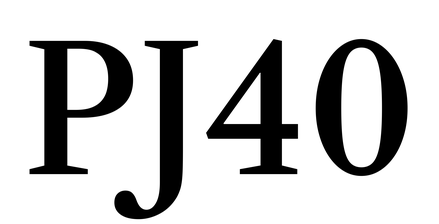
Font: LibreCaslonText_Medium